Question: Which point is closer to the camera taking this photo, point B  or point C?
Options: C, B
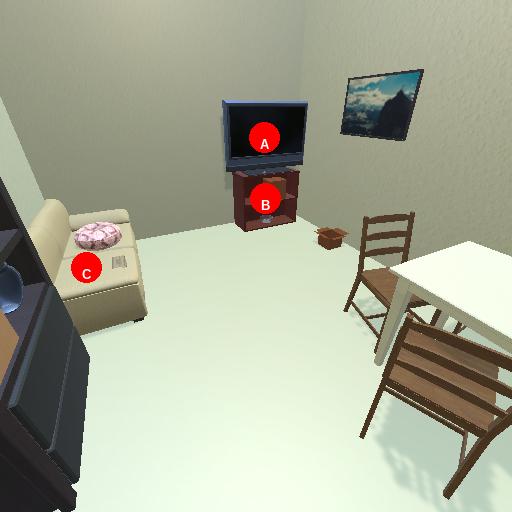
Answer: C